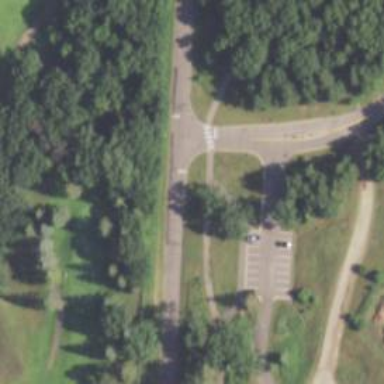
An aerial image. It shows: Marked asphalt cycleway crossing.